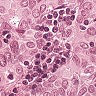
Metastatic tissue present: yes